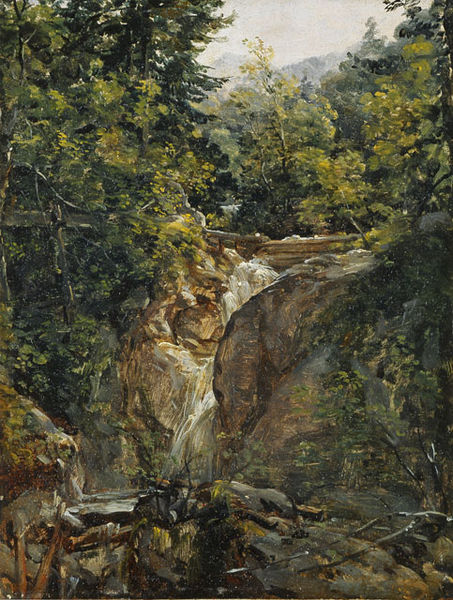
Titel: Wasserfall bei Ohlstadt
Künstler: Johann Georg von Dillis
Standort: Karlsruhe
Institution: Staatliche Kunsthalle Karlsruhe
Schlagwörter: baum, berg, blau, blätter, felsen, gemälde, himmel, laub, wasser, wolken, aquarell, baumstämme, bäume, fluss, gelb, grün, impressionismus, landschaft, ocker, ufer, äste, braun, grau, hell, holz, licht, weiss, weg, wolke, stein, steine, öl, ast, bach, baumstamm, birke, natur, stamm, zweige, brücke, busch, büsche, gebüsch, pastos, sonne, sträucher, blatt, schön, wald, wasserfall, gischt, sommer, abhang, berge, fels, gebirge, dunst, farbe, hellgrün, schlucht, steil, idylle, damm, romantik, schaum, tannen, ölgemälde, flut, steeg, stämme, stimmung, ölfarbe, ölfarben, frühling, klippe, kreuz, reflexionen, moos, leinwand, tanne, pinselstrich, unterholz, laubwald, fall, gebirgsbach, gebirgsfluss, landschafft, gehölz, laubbäume, bachlauf, fichten, pinselstriche, slevogt, grüne, freundlich, fließen, holt, baumwipfel, bergbach, klamm, quelle, gell, kaskade, rembrand, mischwald, kreu, wassertropfen, verwaschen, hinabstürzen, brg, geologie, keine menschen, wasserfalll, himmel#, aghang, gebirge#, impressionismis, wasserfakk, fschlucht, feundliche, ausgewaschen, schluht, ölgmälge